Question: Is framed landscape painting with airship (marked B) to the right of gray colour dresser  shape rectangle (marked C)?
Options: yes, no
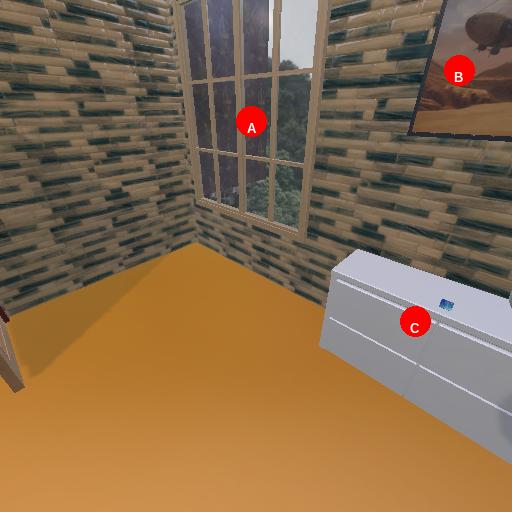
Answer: yes